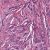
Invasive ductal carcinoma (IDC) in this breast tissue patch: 1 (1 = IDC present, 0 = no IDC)